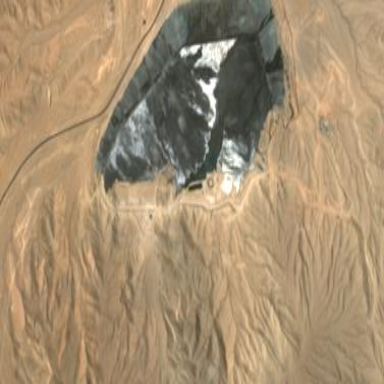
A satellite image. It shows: Tailings pond that is man-made.